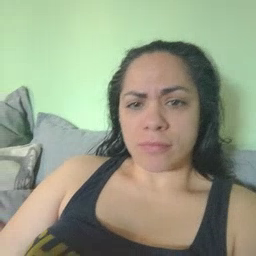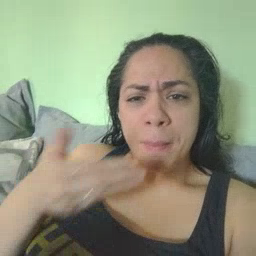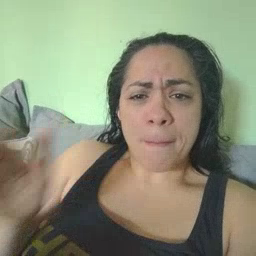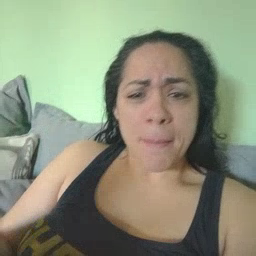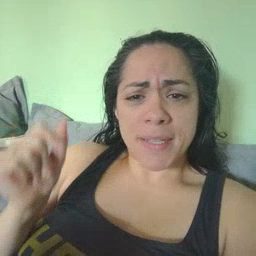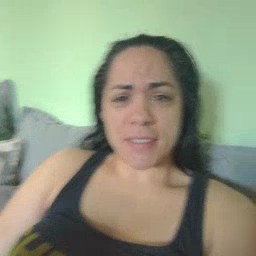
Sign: puppy